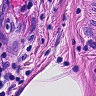
Metastatic tissue present: no